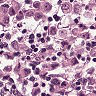
Metastatic tissue present: yes